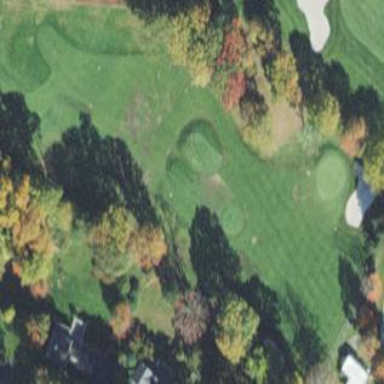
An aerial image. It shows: Grassy area used as driving range for golf.